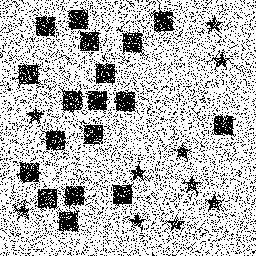
Squares: 18
Triangles: 0
Stars: 10
Total shapes: 28